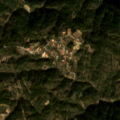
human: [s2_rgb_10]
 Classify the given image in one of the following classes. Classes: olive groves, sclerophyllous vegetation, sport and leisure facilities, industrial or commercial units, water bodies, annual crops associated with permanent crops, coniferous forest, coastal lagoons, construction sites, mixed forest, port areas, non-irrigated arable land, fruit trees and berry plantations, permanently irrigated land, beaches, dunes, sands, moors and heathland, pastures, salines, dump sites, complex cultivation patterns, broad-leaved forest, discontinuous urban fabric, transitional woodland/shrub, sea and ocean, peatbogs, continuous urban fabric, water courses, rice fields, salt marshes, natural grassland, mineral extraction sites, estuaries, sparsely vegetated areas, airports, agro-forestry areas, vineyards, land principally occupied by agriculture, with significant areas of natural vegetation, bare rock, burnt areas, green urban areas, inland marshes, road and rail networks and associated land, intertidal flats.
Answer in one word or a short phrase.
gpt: land principally occupied by agriculture, with significant areas of natural vegetation, coniferous forest